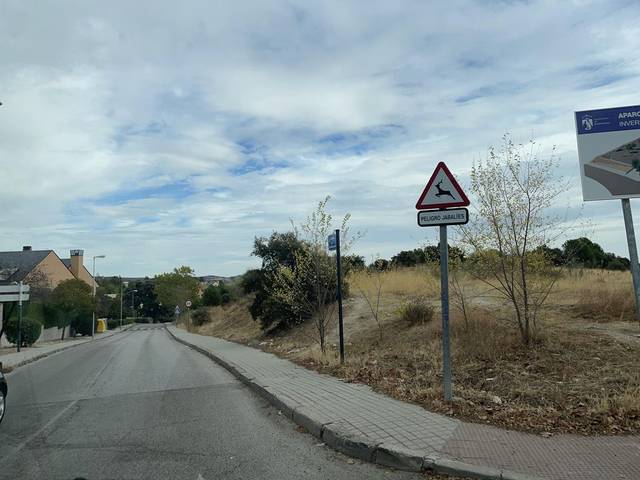
Region: Spain
Coordinates: 40.574, -3.921